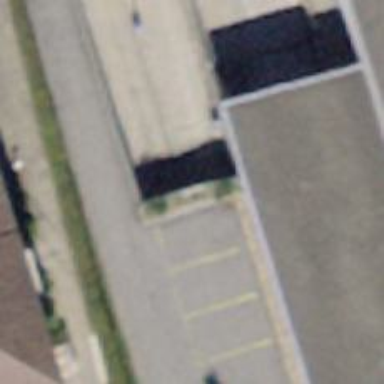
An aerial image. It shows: Parking entrance.